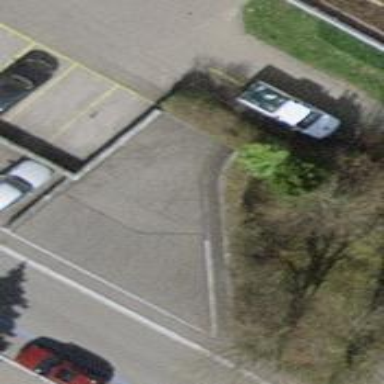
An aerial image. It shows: Parking entrance.